Question: I have created a button. When the user hovers over it, a small red arrow fades in beneath it.
The transition time is 400ms. When I hover over the button for less than 400ms, I would like the red arrow to complete its full transition before fading out.
This gif shows the full transition, followed by the undesired behaviour.

'''
@import url('https://fonts.googleapis.com/css2?family=M+PLUS+1p&display=swap');
:root {
--init-bubble-padding: 0px;
--bubble-padding: 10px;
--triangle-height: 12px;
--transition-delay: 0ms;
--transition-time: 400ms;
}
* {
font-family: 'M PLUS 1p', Verdana, Geneva, Tahoma, sans-serif;
z-index: 100;
}
.popup-button-ctr {
display: inline-block;
position: relative;
outline: 0px solid red;
}
.button-ctr button {
background-color: rgba(30, 30, 30, 1);
border: none;
border-radius: 5px;
outline: 0px solid rgb(90, 90, 90);
font-weight: 900;
color: rgb(205, 205, 205);
padding: 8px 10px 8px 10px;
}
.button-ctr button:hover {
color: white;
cursor: pointer;
background-color: rgba(50, 50, 50, 1);
}
.triangle-up,
.triangle-right,
.triangle-down,
.triangle-left {
pointer-events: none;
display: relative;
position: absolute;
text-shadow: 1px 1px 10px rgba(21, 36, 63, 0.4);
z-index: 50;
color: rgba(255, 0, 0, 1);
background-color: transparent;
opacity: 0;
visibility: hidden;
transform: scale(0);
transition: var(--transition-time) ease-in-out;
transition-delay: var(--transition-delay);
transition-property: opacity, visibility, transform, top, right, bottom, left;
}
.popup-posr-up,
.popup-posr-right,
.popup-posr-down,
.popup-posr-left {
width: 0; height: 0;
z-index: 150;
position: absolute;
}
.popup-posr-down {
left: 50%;
}
.popup-button-ctr .triangle-down {
transform: rotate(0deg) translateX(-50%);
top: var(--init-bubble-padding);
}
.popup-button-ctr:hover .triangle-down {
transform: rotate(0deg) translateX(-50%);
opacity: 1;
visibility: visible;
transition: var(--transition-time) ease-in-out;
transition-delay: var(--transition-delay);
top: var(--bubble-padding);
'''
'''
<div class="popup-button-ctr">
<div class="button-ctr">
<button>
<div style="font-size: 30px">
Emoji Button
</div>
This button has emojis <br />
Let's ROCK
</button>
</div>
<div class="popup-posr-down">
<div class="triangle-down">
^
</div>
</div>
</div>
'''
Is there any way to force transitions to complete?
Many thanks - Oli
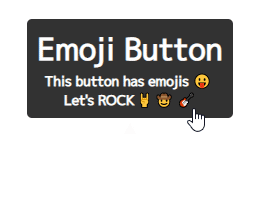
Answer: a CSS only solution by adding this code:
'''
.popup-button-ctr:hover::before {
content:"";
position:fixed;
top:0;
left:0;
right:0;
bottom:0;
animation:h calc(var(--transition-time) + var(--transition-delay)) forwards;
}
@keyframes h {
99.9% {bottom:0;}
100% {bottom:100%}
}
'''
This will increase the hoverable area to the whole screen to make sure you will keep the hover effect until the end of transition.
'''
@import url('https://fonts.googleapis.com/css2?family=M+PLUS+1p&display=swap');
:root {
--init-bubble-padding: 0px;
--bubble-padding: 10px;
--triangle-height: 12px;
--transition-delay: 0ms;
--transition-time: 400ms;
}
* {
font-family: 'M PLUS 1p', Verdana, Geneva, Tahoma, sans-serif;
z-index: 100;
}
.popup-button-ctr {
display: inline-block;
position: relative;
outline: 0px solid red;
}
.button-ctr button {
background-color: rgba(30, 30, 30, 1);
border: none;
border-radius: 5px;
outline: 0px solid rgb(90, 90, 90);
font-weight: 900;
color: rgb(205, 205, 205);
padding: 8px 10px 8px 10px;
}
.button-ctr button:hover {
color: white;
cursor: pointer;
background-color: rgba(50, 50, 50, 1);
}
.triangle-up,
.triangle-right,
.triangle-down,
.triangle-left {
pointer-events: none;
display: relative;
position: absolute;
text-shadow: 1px 1px 10px rgba(21, 36, 63, 0.4);
z-index: 50;
color: rgba(255, 0, 0, 1);
background-color: transparent;
opacity: 0;
visibility: hidden;
transform: scale(0);
transition: var(--transition-time) ease-in-out;
transition-delay: var(--transition-delay);
transition-property: opacity, visibility, transform, top, right, bottom, left;
}
.popup-posr-up,
.popup-posr-right,
.popup-posr-down,
.popup-posr-left {
width: 0;
height: 0;
z-index: 150;
position: absolute;
}
.popup-posr-down {
left: 50%;
}
.popup-button-ctr .triangle-down {
transform: rotate(0deg) translateX(-50%);
top: var(--init-bubble-padding);
}
.popup-button-ctr:hover .triangle-down {
transform: rotate(0deg) translateX(-50%);
opacity: 1;
visibility: visible;
transition: var(--transition-time) ease-in-out;
transition-delay: var(--transition-delay);
top: var(--bubble-padding);
}
.popup-button-ctr:hover::before {
content:"";
position:fixed;
top:0;
left:0;
right:0;
bottom:0;
animation:h calc(var(--transition-time) + var(--transition-delay)) forwards;
}
@keyframes h {
99.9% {bottom:0;}
100% {bottom:100%}
}
'''
'''
<div class="popup-button-ctr">
<div class="button-ctr">
<button>
<div style="font-size: 30px">
Emoji Button
</div>
This button has emojis <br />
Let's ROCK
</button>
</div>
<div class="popup-posr-down">
<div class="triangle-down">
^
</div>
</div>
</div>
'''